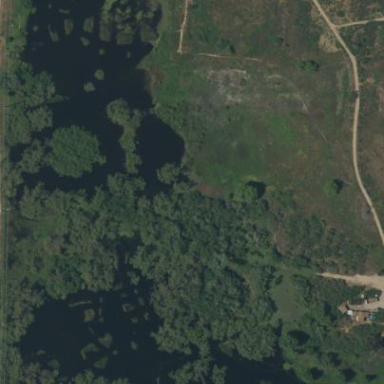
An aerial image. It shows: Vernal marsh in natural wetland.